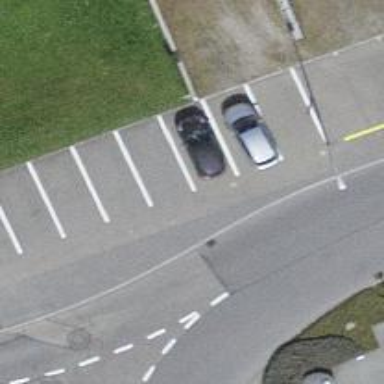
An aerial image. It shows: Parking area with surface.